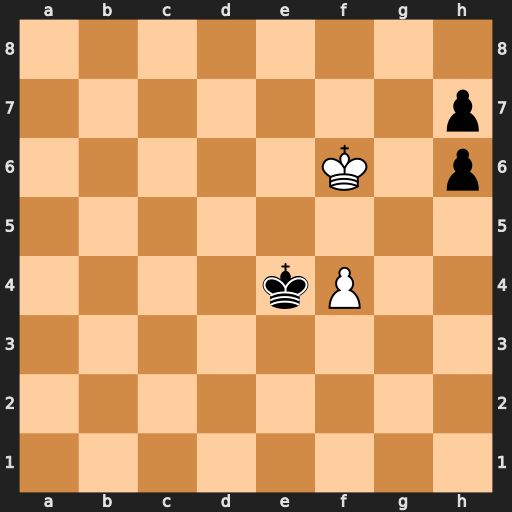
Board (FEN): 8/7p/5K1p/8/4kP2/8/8/8
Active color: w
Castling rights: -
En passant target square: -
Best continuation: f5 h5 Ke6